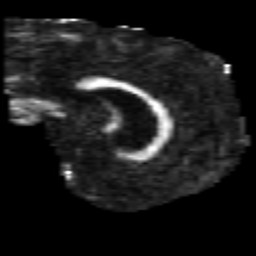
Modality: FA
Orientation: sagittal
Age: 39
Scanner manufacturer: philips
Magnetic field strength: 3 T
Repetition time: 8.6 s
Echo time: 0.127 s